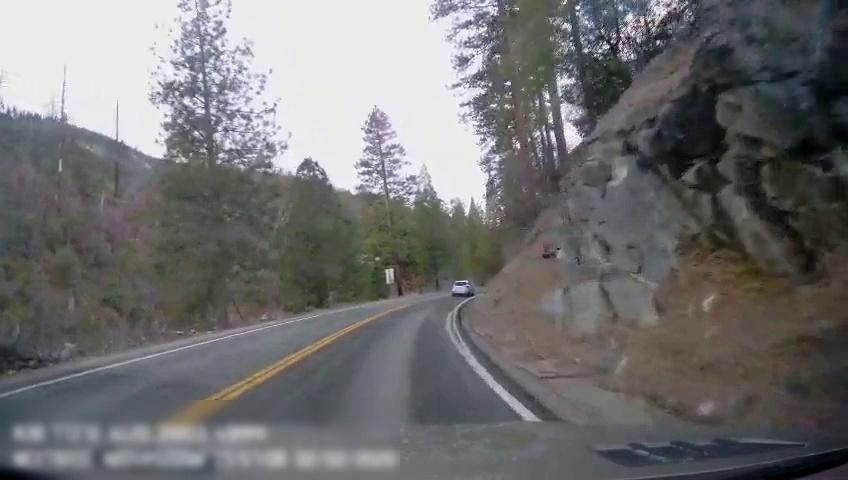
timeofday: Day
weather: Cloudy
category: Drivable Space
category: Vehicles | Car
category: Lanes | Current Lane
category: Lanes | Current Lane
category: Lanes | Opposite Lane